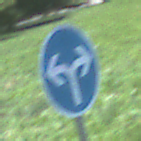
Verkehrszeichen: VorgeschriebeneFahrtrichtungRechtsOderLinks
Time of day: Midday
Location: Outdoor (Nature)
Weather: Clear
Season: Summer
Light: Natural